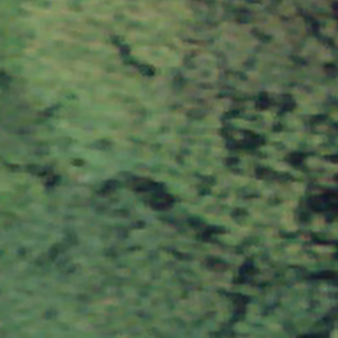
Label: other